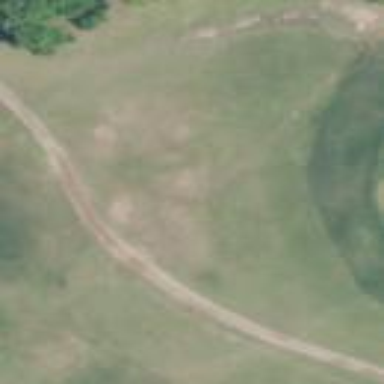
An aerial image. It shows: Rough area on grassy golf course.